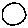
Label: circle